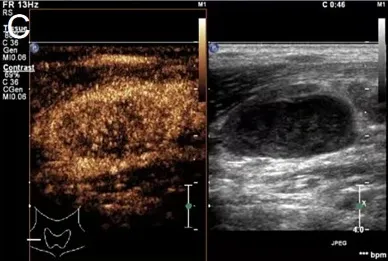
Lymphadenopathy noted on ultrasound in the neck of a 43-year-old male patient diagnosed with primary mediastinal B-cell lymphoma. (C) Contrast-enhanced ultrasound showing abundant lymph node blood supply in area III of the right neck.
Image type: radiology (ultrasound)